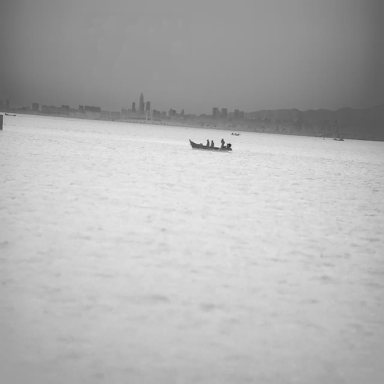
There are four bulk_carriers in the infrared image.